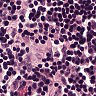
Metastatic tissue present: no